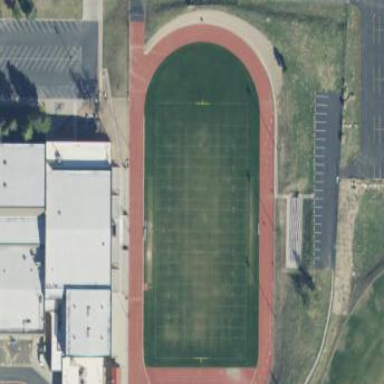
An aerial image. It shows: American football pitch.